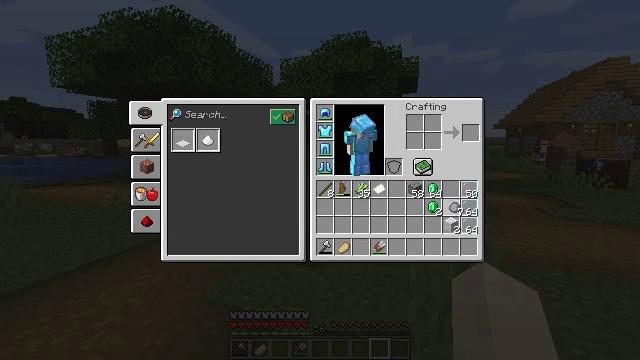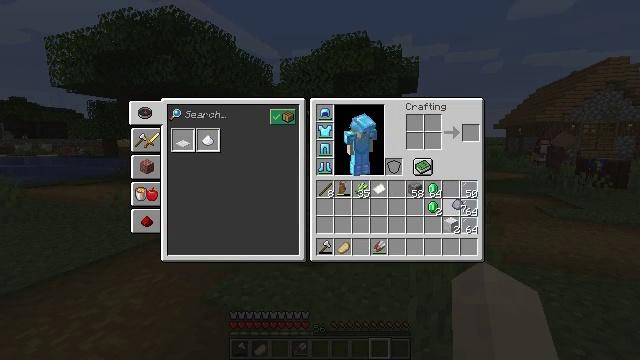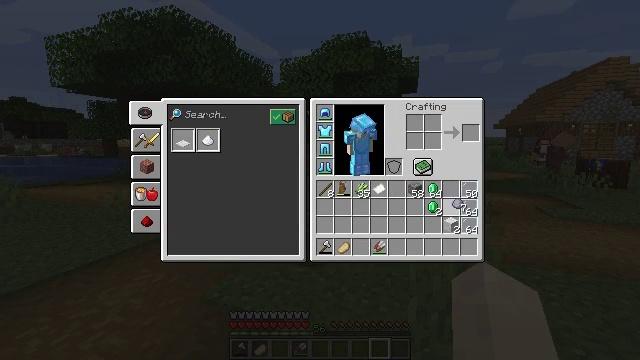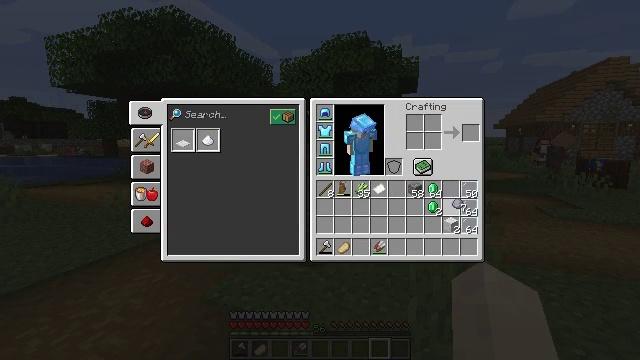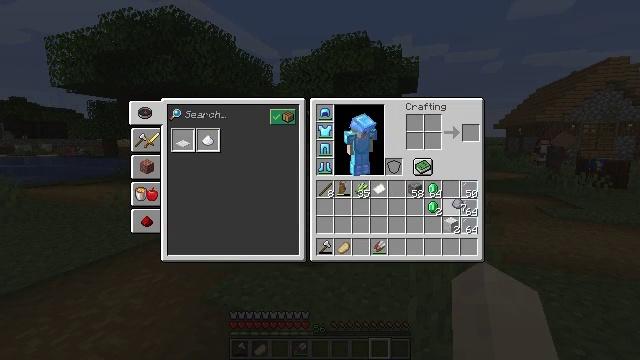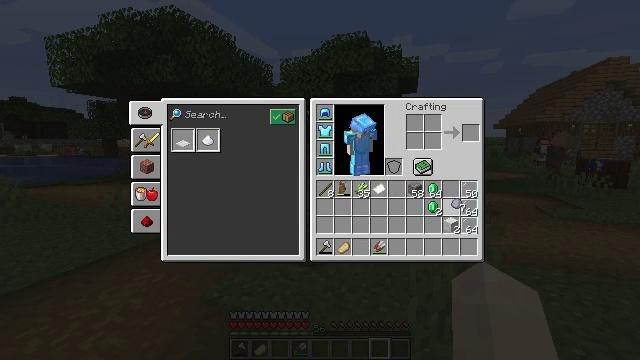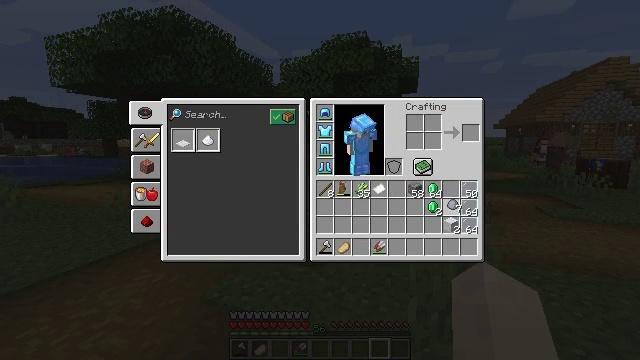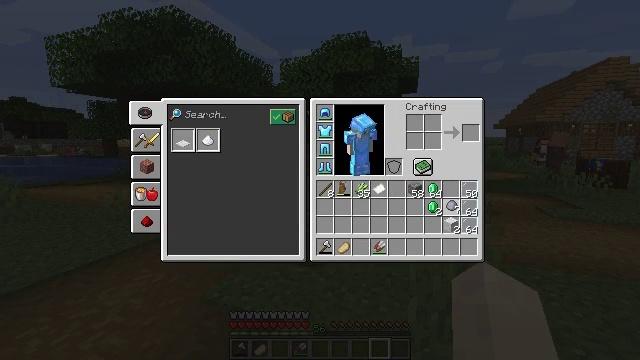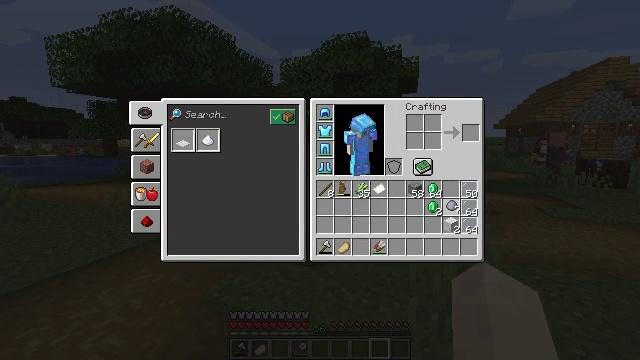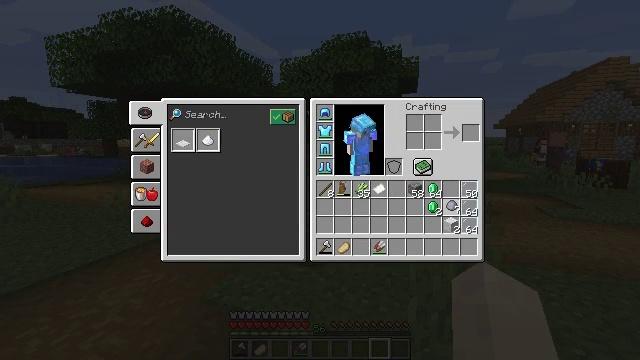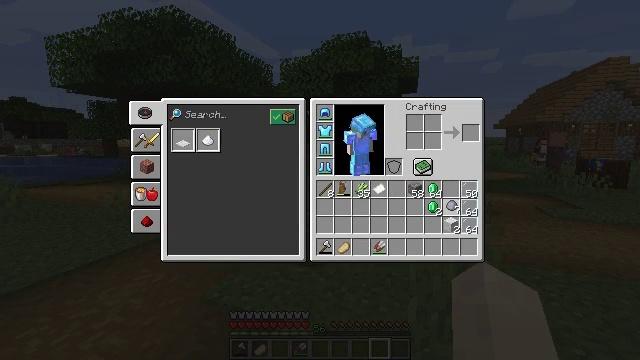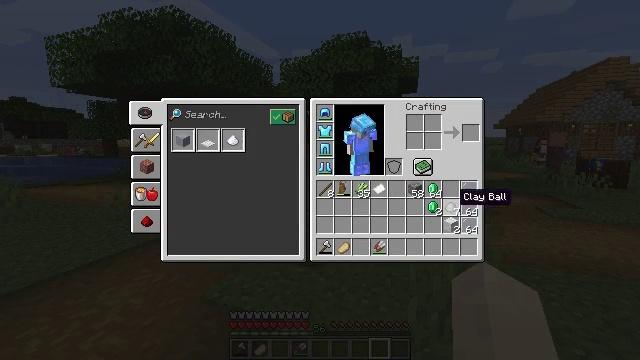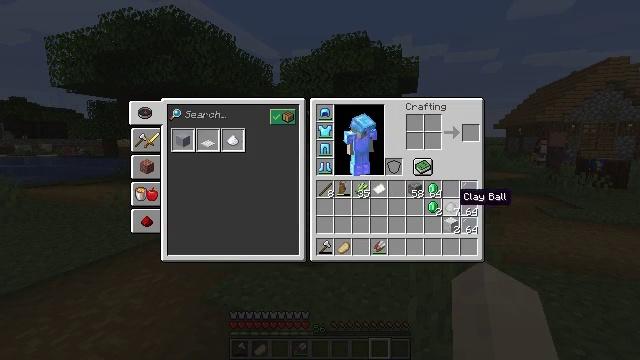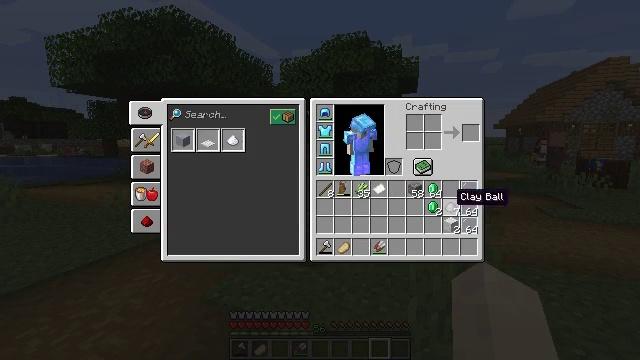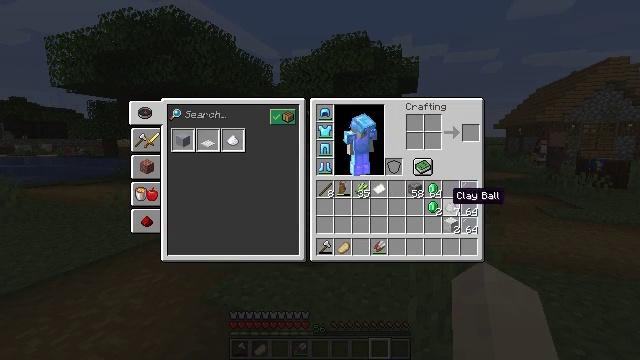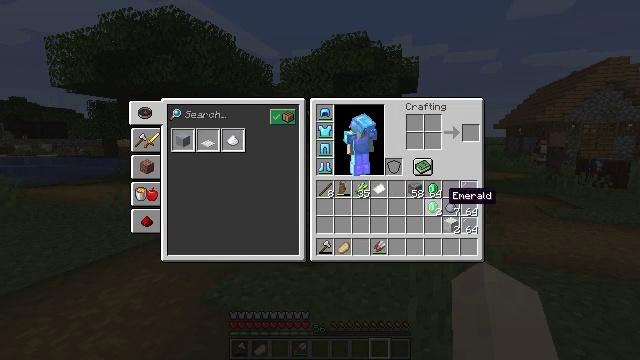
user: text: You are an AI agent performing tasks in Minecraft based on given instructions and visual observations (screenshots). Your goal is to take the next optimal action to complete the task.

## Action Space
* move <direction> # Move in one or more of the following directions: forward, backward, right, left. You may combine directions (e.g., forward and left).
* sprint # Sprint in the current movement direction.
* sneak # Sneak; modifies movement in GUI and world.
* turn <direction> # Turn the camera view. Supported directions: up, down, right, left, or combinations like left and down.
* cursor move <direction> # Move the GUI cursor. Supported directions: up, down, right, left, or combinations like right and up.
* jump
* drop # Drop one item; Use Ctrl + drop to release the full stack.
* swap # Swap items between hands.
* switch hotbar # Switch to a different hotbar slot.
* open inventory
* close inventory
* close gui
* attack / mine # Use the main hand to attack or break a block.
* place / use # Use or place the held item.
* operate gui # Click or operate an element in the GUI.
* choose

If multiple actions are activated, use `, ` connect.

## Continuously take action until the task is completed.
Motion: motion action
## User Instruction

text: Produce flint by crafting.
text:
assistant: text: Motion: no_op
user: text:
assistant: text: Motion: no_op
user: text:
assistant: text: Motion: no_op
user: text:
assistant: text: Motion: no_op
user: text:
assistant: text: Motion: no_op
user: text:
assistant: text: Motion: no_op
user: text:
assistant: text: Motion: no_op
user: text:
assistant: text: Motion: operate gui
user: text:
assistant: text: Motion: operate gui
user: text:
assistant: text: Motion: operate gui
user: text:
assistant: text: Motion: no_op
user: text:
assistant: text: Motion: no_op
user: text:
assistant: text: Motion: no_op
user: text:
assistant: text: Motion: no_op
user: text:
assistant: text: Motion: no_op
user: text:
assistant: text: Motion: no_op
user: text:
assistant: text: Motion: cursor move left
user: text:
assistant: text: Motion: cursor move left
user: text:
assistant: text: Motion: no_op
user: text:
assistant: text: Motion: no_op
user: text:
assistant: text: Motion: close inventory
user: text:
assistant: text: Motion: close inventory
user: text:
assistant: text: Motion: turn right and up
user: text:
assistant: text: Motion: turn right and up
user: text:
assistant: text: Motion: move forward, turn right and up
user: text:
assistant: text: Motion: move forward, turn up
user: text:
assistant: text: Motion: move forward, turn left and up
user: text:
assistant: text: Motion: move forward
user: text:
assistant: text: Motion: move forward
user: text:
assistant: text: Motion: move forward